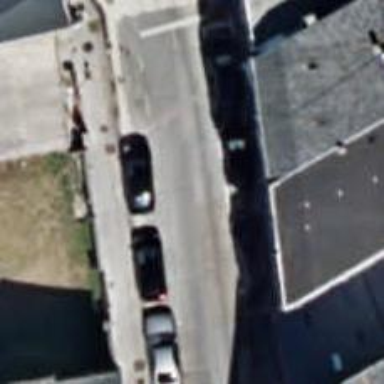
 and parallel parking lanes on both sides as well."